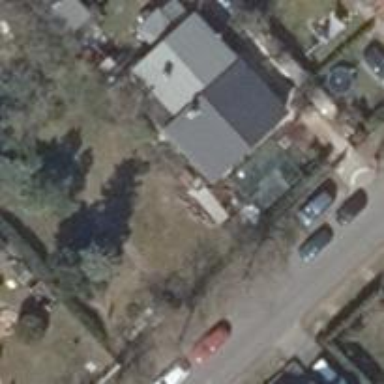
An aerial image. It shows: Detached building with gabled roof.